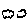
Label: cloud